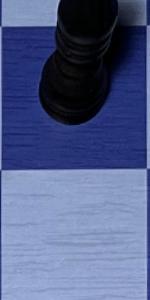
Label: Empty